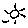
Label: sun